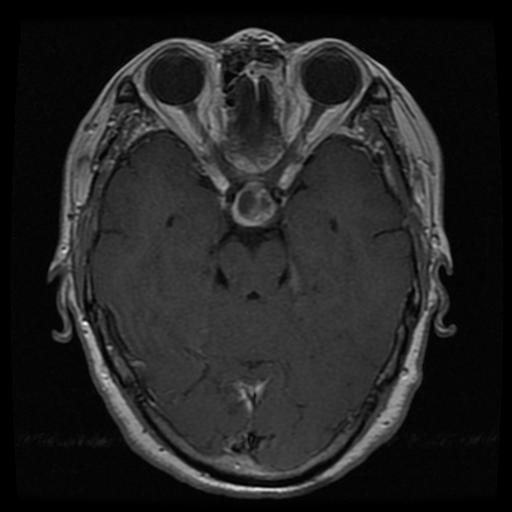
Label: pituitary